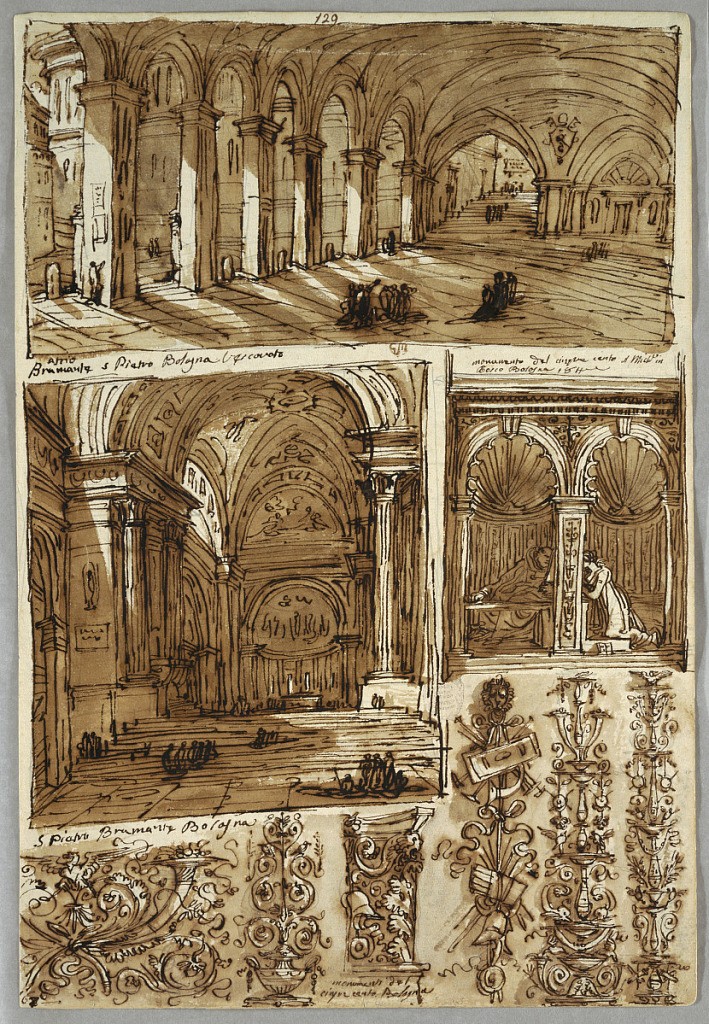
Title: Sketchbook Page: Atrium, San Pietro, Bologna and Detail from San Pietro; Detail from S. Michele in Bosco; Verso, Geometrical Studies of Heads
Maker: Felice Giani, Italian, 1758–1823
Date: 1811–14
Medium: Pen and brown ink, brush and brown wash over traces of graphite on laid paper
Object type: Drawing
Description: At top, atrium of archbishop in Bologna, shown with view of cathedral; inscribed: atrio/ Bramante s Pietro Vescovato. At left, interior of cathedral by Domenico Tibaldi, 1575; inscribed: S Pietro Bramante Bologna. At center, segment of stalls from S. Michele in Bosco, by Fra Raffaele, 1521. Two niches: priest hearing confession from woman; inscribed above: monumento del cinque cento S Michele in/ Basco Bologna 1811. Bottom: panel with eagle over cornucopias, candelabrum. Right half of capital; trophy of arms; two candelabra. Inscribed at bottom: monumenti del/ cinquecento. Bologna. Inscribed at top center: 129. Inscribed at left bottom corner: 67. Verso: Twenty studies on proportion; fourteen studies of heads; foot study; study comparing head, foot and hand.